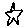
Label: star